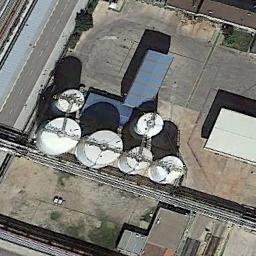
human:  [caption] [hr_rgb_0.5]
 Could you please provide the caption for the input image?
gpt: There are many neatly arranged storage tanks and many pipelines in the factory .

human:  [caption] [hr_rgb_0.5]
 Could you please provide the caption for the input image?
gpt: There are two identical storage tanks beside a white house .

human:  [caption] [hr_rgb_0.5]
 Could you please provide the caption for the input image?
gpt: There are six white storage tanks on the bare land .

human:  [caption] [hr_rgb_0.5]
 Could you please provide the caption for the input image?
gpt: There are many buildings of different sizes near the storage tanks .

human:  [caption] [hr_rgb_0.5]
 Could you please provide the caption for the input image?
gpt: There are several white storage tanks beside two blue buildings .